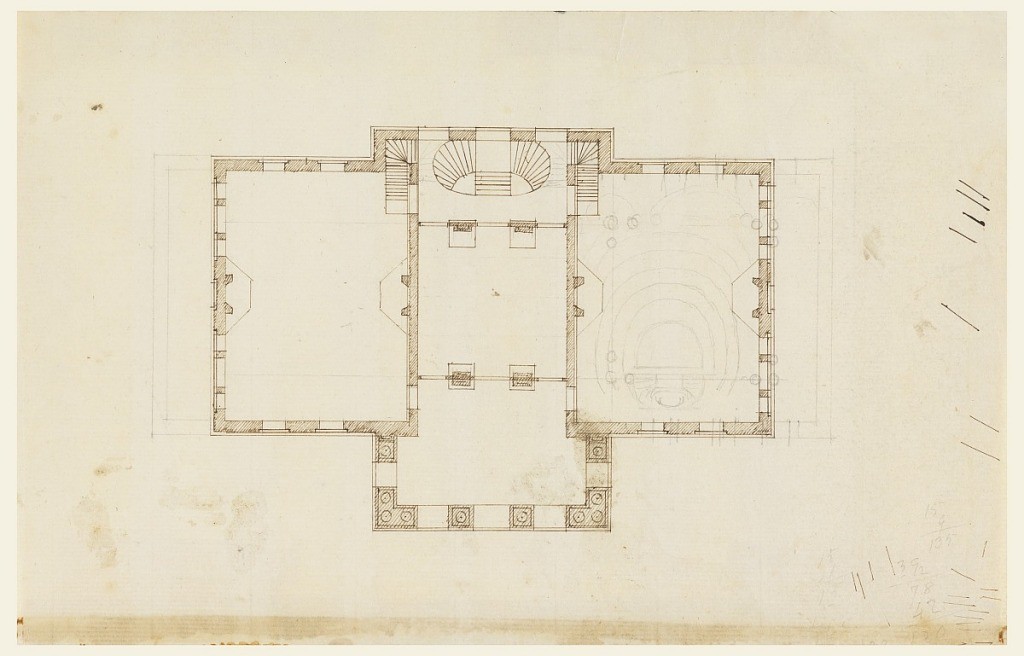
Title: Plan of the Second (or Third?) Floor of a Country House
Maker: John Trumbull, American, 1756–1843
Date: ca. 1781
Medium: Pen and brown ink, graphite on paper
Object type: Drawing
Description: Upper floor of house, showing a large central hall, divided into three sections, and a large chmaber at either side. A plan of a small  theatre (?) lightly sketched in pencil in the right-hand chamber.